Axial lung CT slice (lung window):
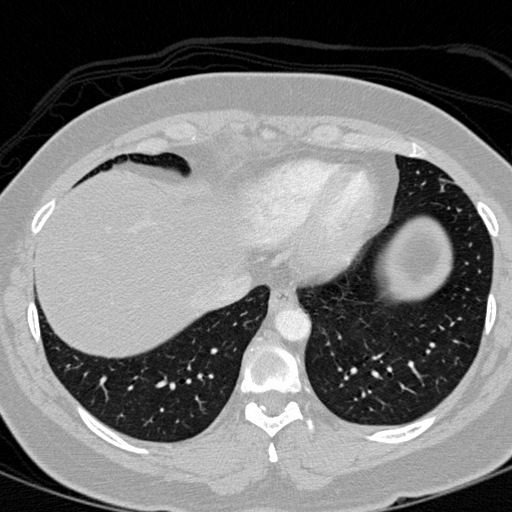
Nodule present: no